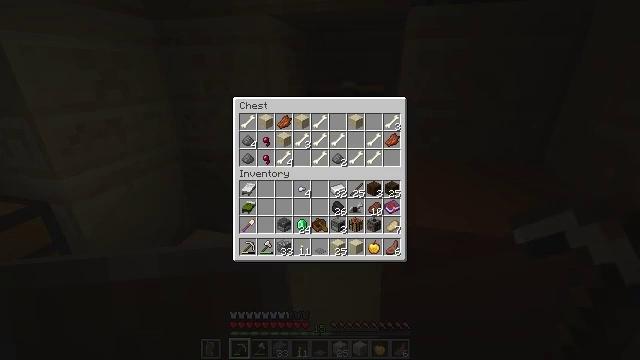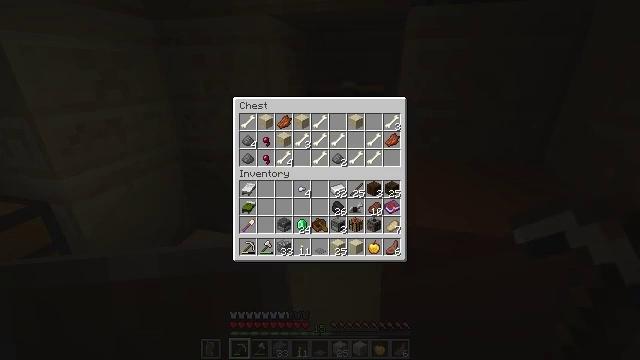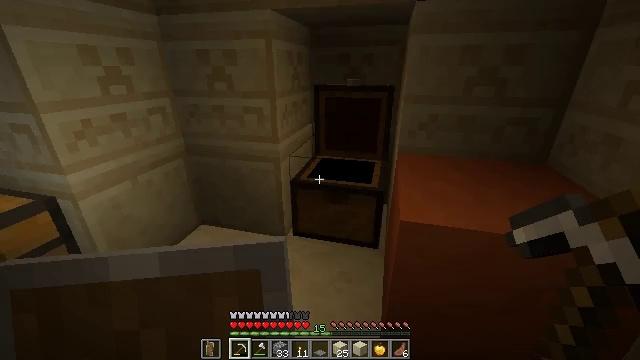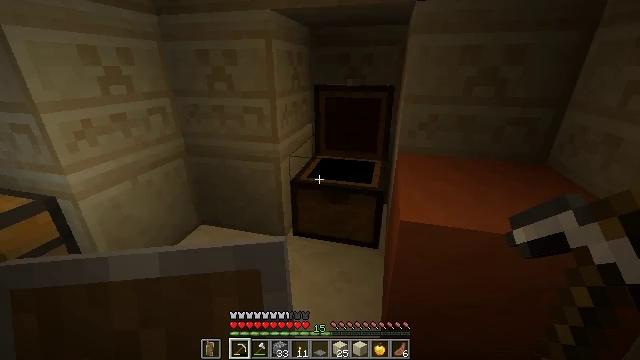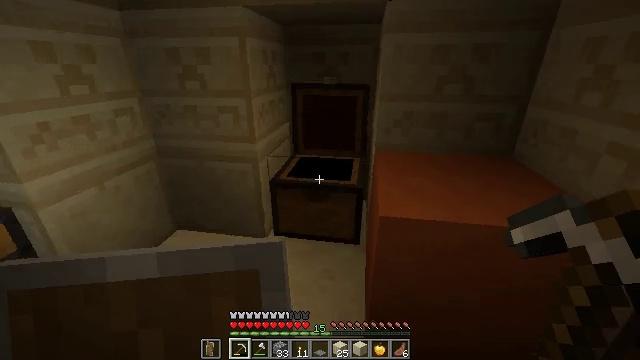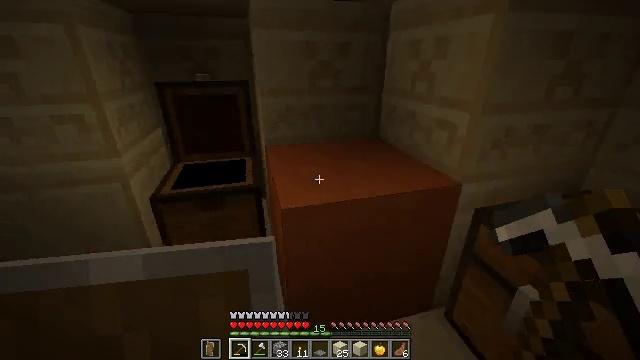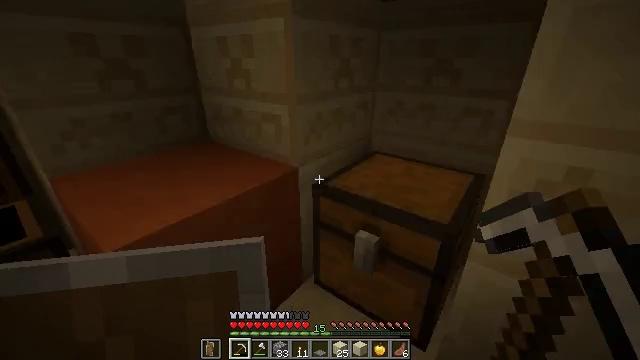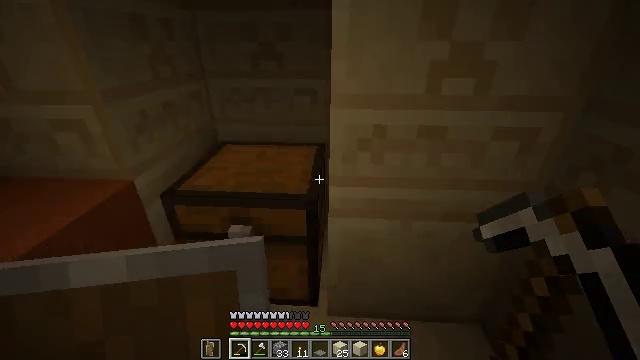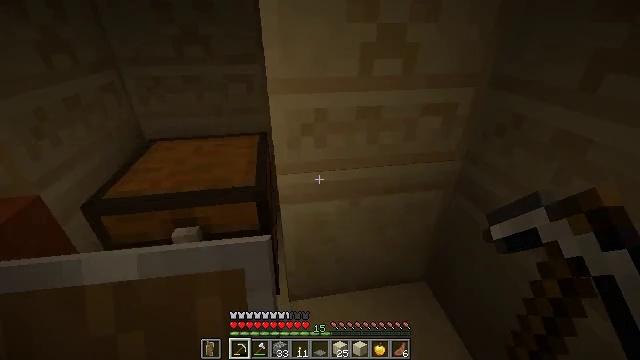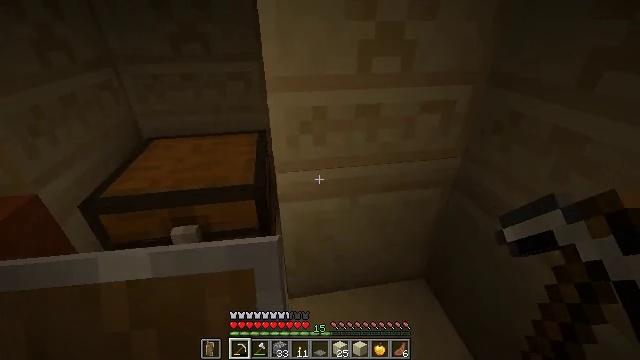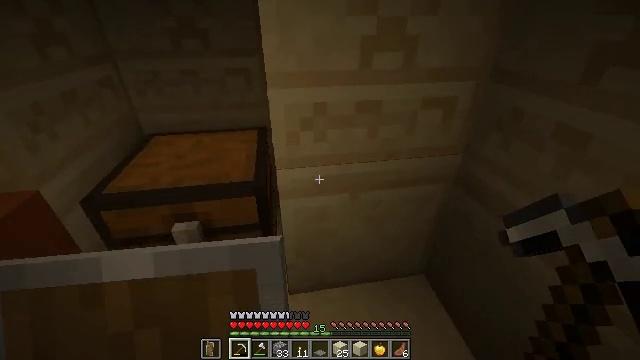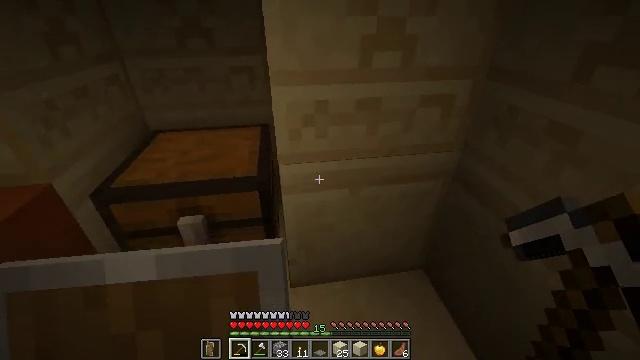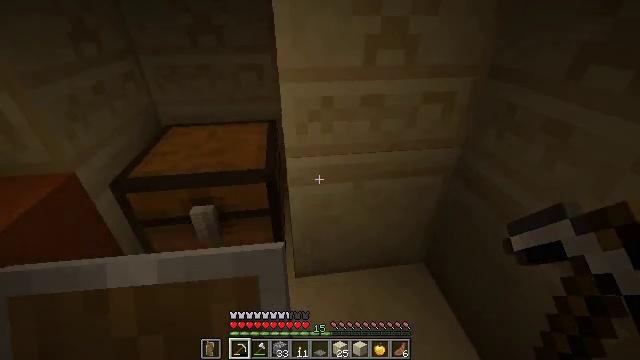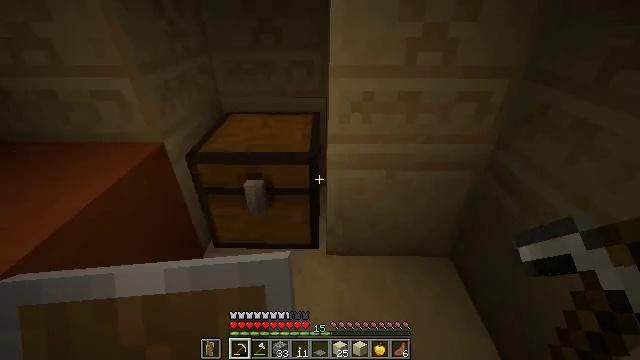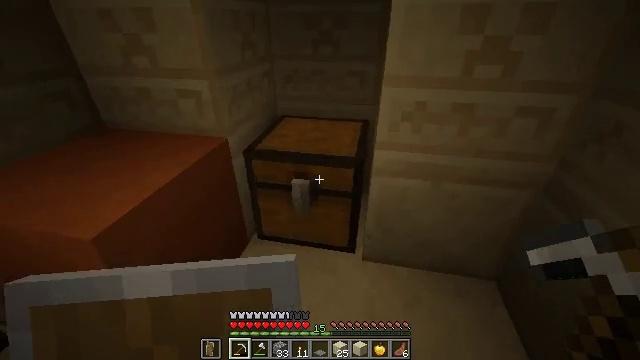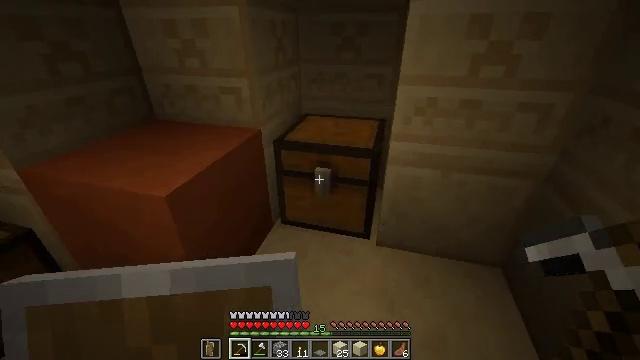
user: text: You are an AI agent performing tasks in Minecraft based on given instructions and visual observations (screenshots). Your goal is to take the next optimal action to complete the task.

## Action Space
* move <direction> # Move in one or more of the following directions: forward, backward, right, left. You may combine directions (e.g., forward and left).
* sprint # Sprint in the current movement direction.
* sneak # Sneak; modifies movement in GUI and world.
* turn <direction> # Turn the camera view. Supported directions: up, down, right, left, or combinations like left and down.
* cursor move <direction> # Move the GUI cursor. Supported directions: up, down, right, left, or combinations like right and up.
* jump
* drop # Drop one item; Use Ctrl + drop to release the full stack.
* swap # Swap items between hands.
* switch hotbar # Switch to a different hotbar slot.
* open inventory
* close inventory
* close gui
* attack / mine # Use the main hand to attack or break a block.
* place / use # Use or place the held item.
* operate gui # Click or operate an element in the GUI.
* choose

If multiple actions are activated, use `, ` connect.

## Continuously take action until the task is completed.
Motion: motion action
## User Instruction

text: Break the cut sandstone block.
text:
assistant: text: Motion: no_op
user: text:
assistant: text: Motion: no_op
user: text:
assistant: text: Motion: close gui
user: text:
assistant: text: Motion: turn right
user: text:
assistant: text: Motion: turn right
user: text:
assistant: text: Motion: turn right
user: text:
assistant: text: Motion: turn right and down
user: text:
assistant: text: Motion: turn right and down
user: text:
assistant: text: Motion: no_op
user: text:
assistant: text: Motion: no_op
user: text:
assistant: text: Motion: move back
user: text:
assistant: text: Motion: move back, turn left
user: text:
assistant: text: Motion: move back, turn left
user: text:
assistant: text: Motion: move back, turn left and up
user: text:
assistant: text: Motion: turn left and up
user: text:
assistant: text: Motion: use / place
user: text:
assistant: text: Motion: use / place
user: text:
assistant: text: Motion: use / place
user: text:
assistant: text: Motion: no_op
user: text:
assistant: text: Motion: no_op
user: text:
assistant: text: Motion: open gui
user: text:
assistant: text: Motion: no_op
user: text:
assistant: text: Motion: no_op
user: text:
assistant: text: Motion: no_op
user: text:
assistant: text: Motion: no_op
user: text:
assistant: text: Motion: no_op
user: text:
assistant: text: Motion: no_op
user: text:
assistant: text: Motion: no_op
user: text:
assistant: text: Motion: no_op
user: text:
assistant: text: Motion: no_op